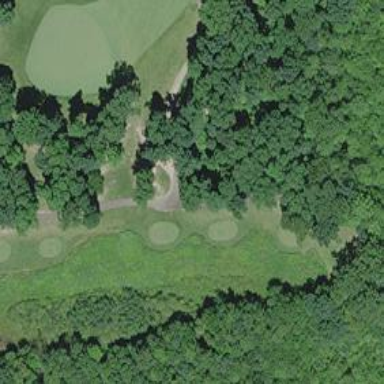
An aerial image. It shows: Golf cartpath that is also road path.